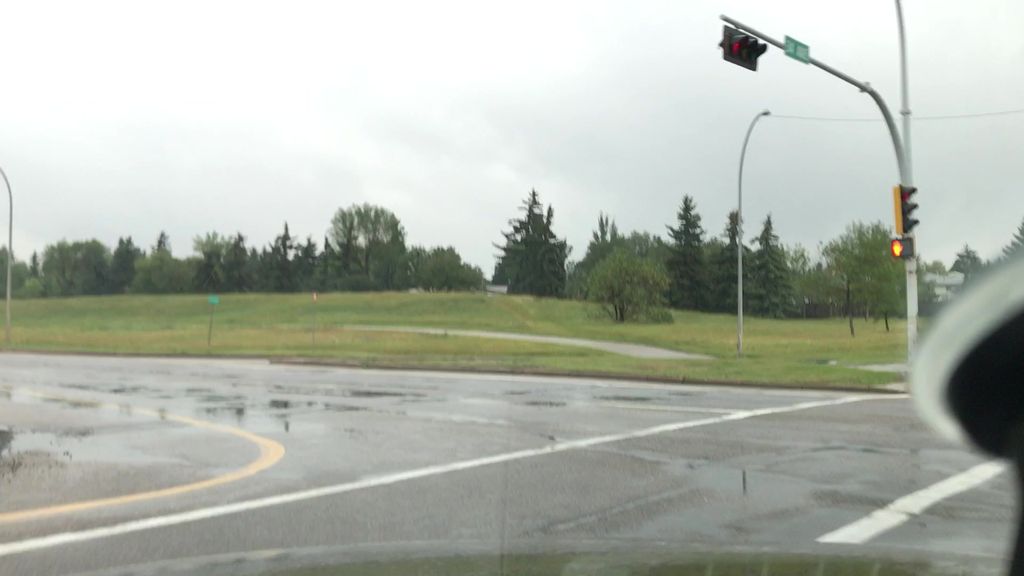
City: edmonton